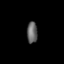
Tissue: lung
Cell type: Epithelial cells
Senescence score: 0.223
Nuclear area (px): 221
Mean DAPI intensity: 100.095